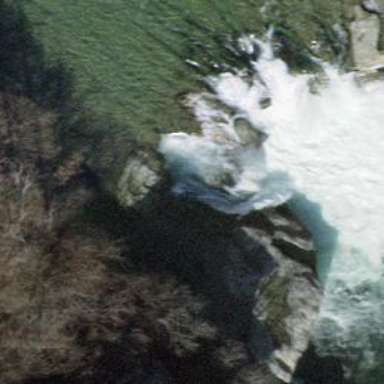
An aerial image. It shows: Beautiful waterfall in nature.